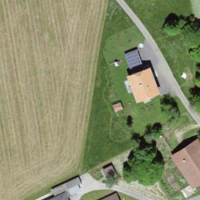
EUNIS habitat code: 52
Species observed at this site:
Tanacetum parthenium